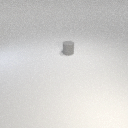
small gray rubber cylinder